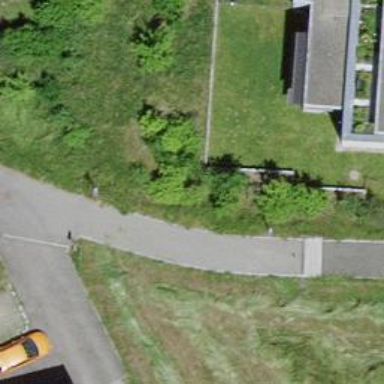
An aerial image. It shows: Set of steps on the road.